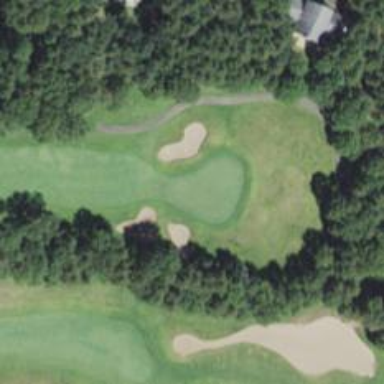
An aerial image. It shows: View of golf hole.